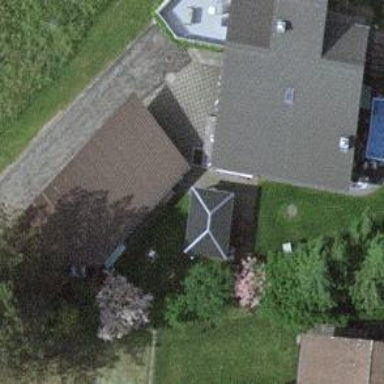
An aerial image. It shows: View of roof of building.